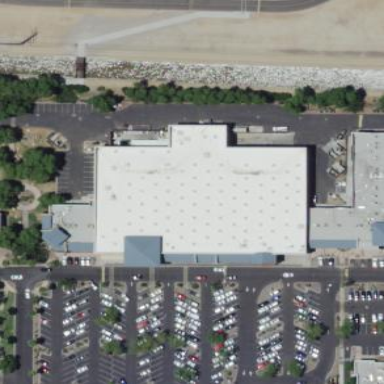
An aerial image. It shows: Supermarket building.